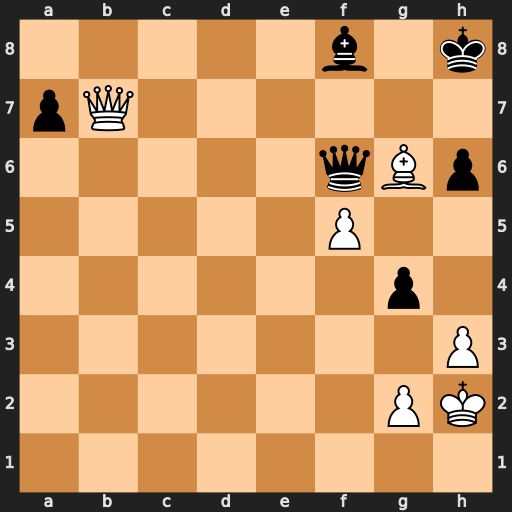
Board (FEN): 5b1k/pQ6/5qBp/5P2/6p1/7P/6PK/8
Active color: w
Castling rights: -
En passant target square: -
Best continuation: Qh7#